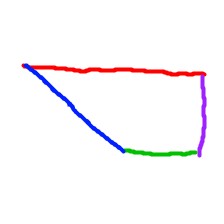
Shape: trapezoid